Aerial crown-view tile of a tropical tree (Barro Colorado Island, Panama), acquired 20250124:
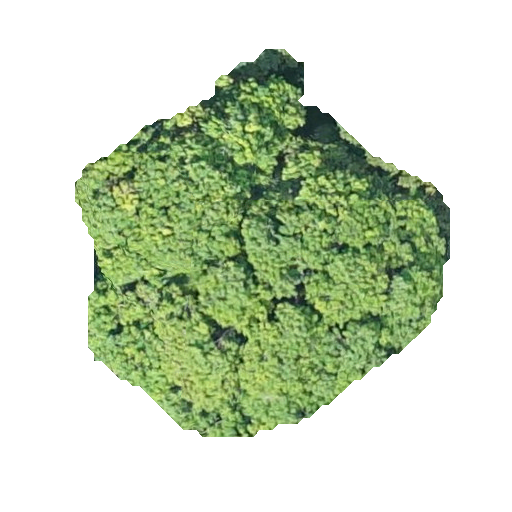
Species: Trichilia tuberculata
GBIF accepted scientific name: Trichilia tuberculata
Crown area: 143.99 m²